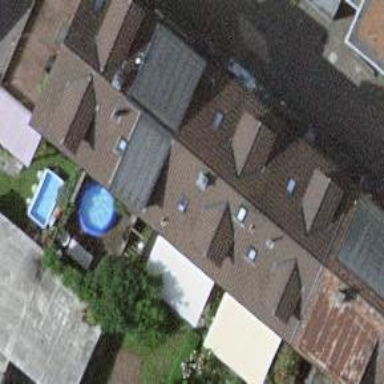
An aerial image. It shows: Terrace building with gabled roof.